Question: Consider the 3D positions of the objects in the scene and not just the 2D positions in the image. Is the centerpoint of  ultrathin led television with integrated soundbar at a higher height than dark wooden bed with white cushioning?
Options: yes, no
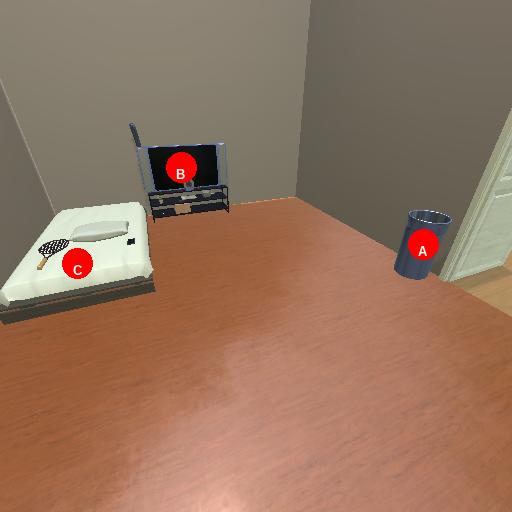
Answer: yes